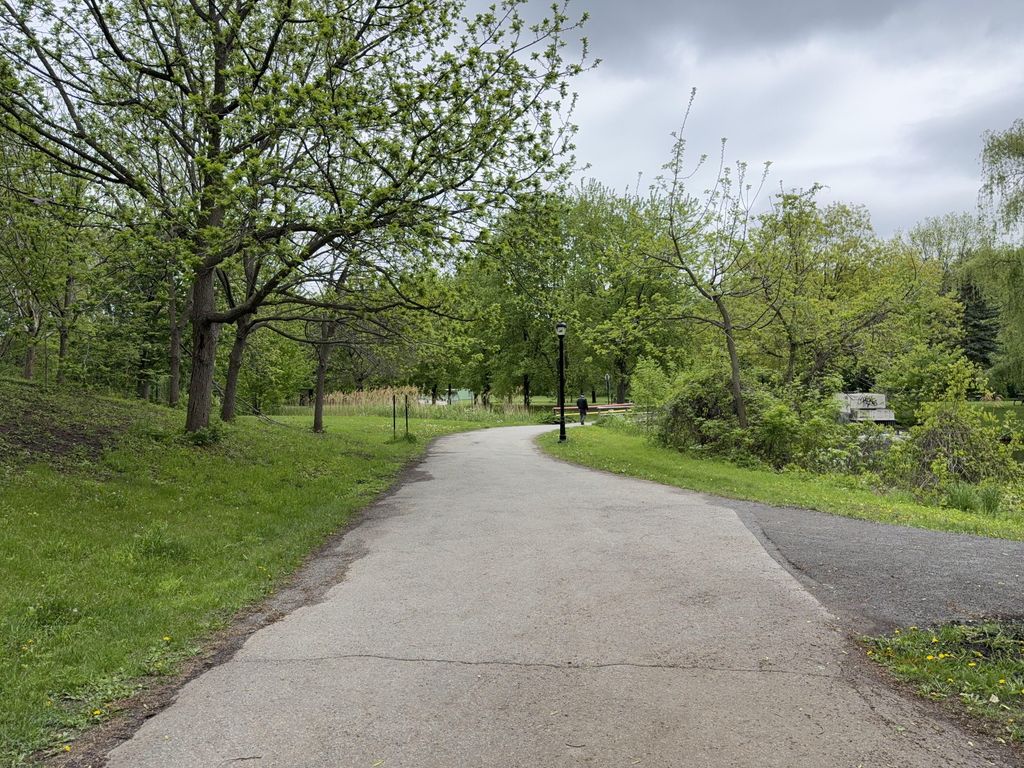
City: montreal